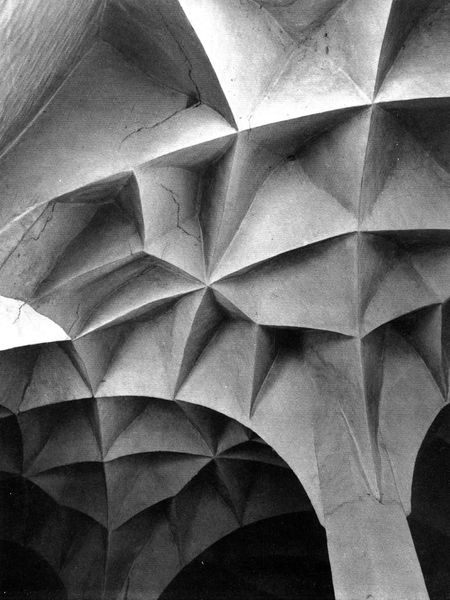
Titel: Peterskapelle, Brandenburg
Standort: Brandenburg (EU - D - BB)
Schlagwörter: schatten, ausschnitt, grau, licht, pfeiler, säule, dach, gebäude, karo, architektur, innenraum, decke, klar, bogen, risse, detail, foto, fotografie, gewölbe, eckig, rippen, schwarz-weiss, arkaden, struktur, graustufen, kanten, streben, quadrat, netz, riss, froschperspektive, statik, asymmetrisch, grate, sterngewölbe, netzgewölbe, rhomben, secke, 3d